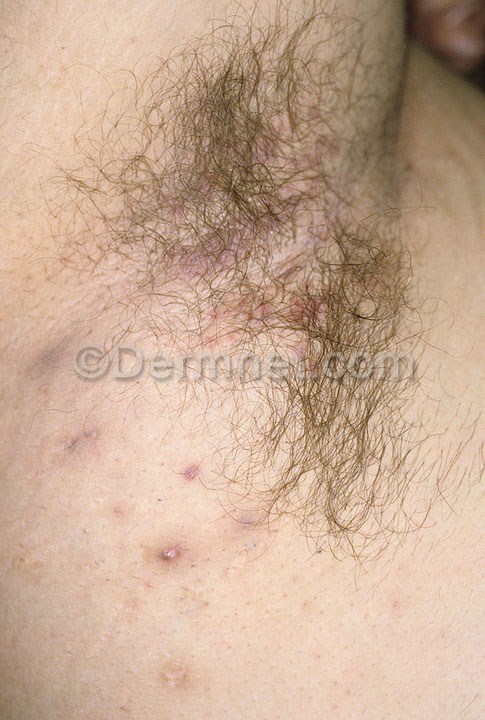
Disease: Acne and Rosacea Photos